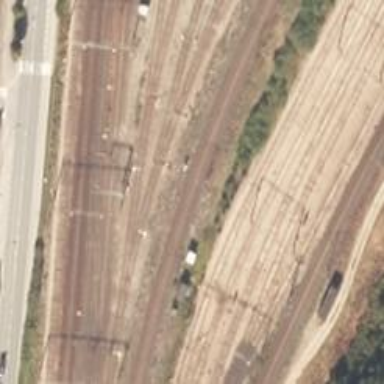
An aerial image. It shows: Wedge is used for the railway derail.